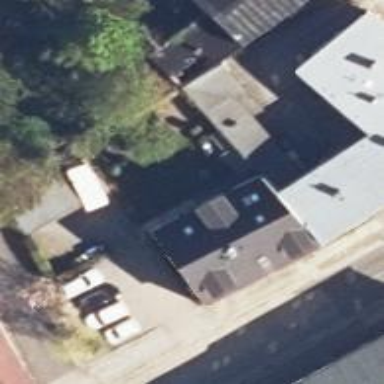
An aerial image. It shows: Gabled roof on building that houses apartments.